Question: I have to remove round corner from 'UIView' of 'UIViewcontroller'. here is the image for that
I am presenting detail view with
'''
detailView.modalPresentationStyle = UIModalPresentationFormSheet;
'''
I want to present 'UIViewcontroller' without rounded corner of view.
Anyone have idea for this issue?
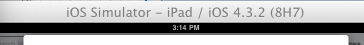
Answer: '''
//You will have to link to the QuartzCore library
#import <QuartzCore/QuartzCore.h>
- (void)viewWillAppear:(BOOL)animated
{
//set border radius on visibility
self.view.layer.cornerRadius = 0;
}
- (void) didRotateFromInterfaceOrientation:(UIInterfaceOrientation)fromInterfaceOrientation
{
//for some reason the cornerRadius resets itself on orientation change
self.view.layer.cornerRadius = 0;
}
'''
self.view can be view inside the ViewController which you are presenting.